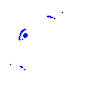
Particle: electron